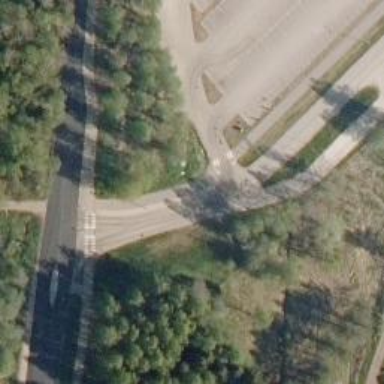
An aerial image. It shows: Unclassified asphalt road with separate sidewalk.